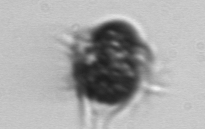
Label: Mesodinium